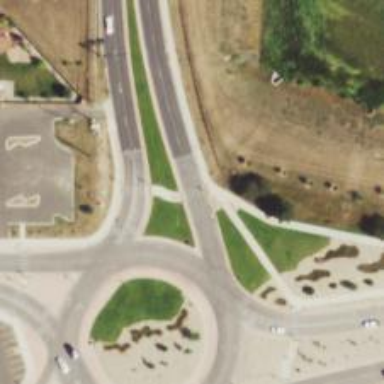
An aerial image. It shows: Marked footway crossing with zebra markings.